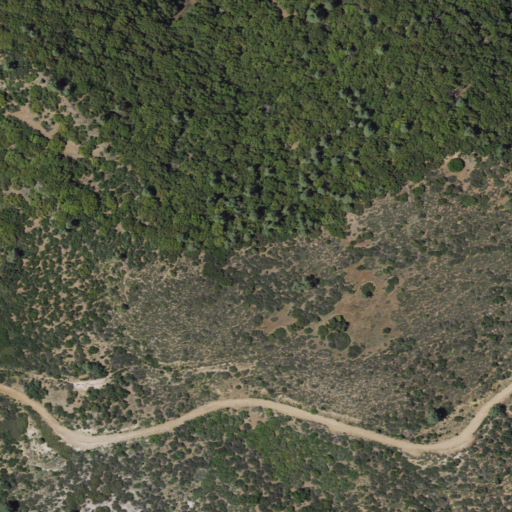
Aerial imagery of mountain in California named Wright Mountain containing shrub, evergreen forest, mixed forest, open development, and medium intensity development